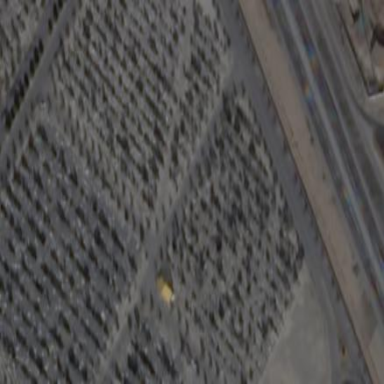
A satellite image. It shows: Cemetery.